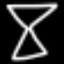
Label: hourglass